Question: I am experiencing very slow performance when running the following query against a sharded collection (MongoDb 4.2.1):
'''
db.dc.find({
'hierarchy.company': 'PICCOLO_SRL',
"hierarchy.brand": 'PICCOLO_PICCOLO',
'dcheader.doc_date': {
$gte: <PHONE>,
$lte: <PHONE>
},
'dcheader.cardnr': '0461000402452'})
'''
The query uses the following index, that is not the shard index:
'''
"key" : {
"hierarchy.company" : 1,
"hierarchy.brand" : 1,
"dcheader.doc_date" : 1,
"dcheader.cardnr" : 1
}
'''
The collection contains 4.5M docs and its size is 20.2GB. The shard index is hashed type and the shard is balanced.
The query execution plan is the following:

'''
{
"queryPlanner" : {
"mongosPlannerVersion" : 1,
"winningPlan" : {
"stage" : "SHARD_MERGE",
"shards" : [
{
"shardName" : "rsshard1",
"connectionString" : "rsshard1/kcc1prod.sipos.it:27020,kcc2prod.sipos.it:27020,kcc3prod.sipos.it:27020",
"serverInfo" : {
"host" : "kcc2prod.sipos.it",
"port" : 27020,
"version" : "4.2.1",
"gitVersion" : "edf6d45851c0b9ee15548f0f847df141764a317e"
},
"plannerVersion" : 1,
"namespace" : "kaneda.dc",
"indexFilterSet" : false,
"parsedQuery" : {
"$and" : [
{
"dcheader.cardnr" : {
"$eq" : "0461000402452"
}
},
{
"hierarchy.brand" : {
"$eq" : "PICCOLO_PICCOLO"
}
},
{
"hierarchy.company" : {
"$eq" : "PICCOLO_SRL"
}
},
{
"dcheader.doc_date" : {
"$lte" : <PHONE>
}
},
{
"dcheader.doc_date" : {
"$gte" : <PHONE>
}
}
]
},
"winningPlan" : {
"stage" : "SHARDING_FILTER",
"inputStage" : {
"stage" : "FETCH",
"inputStage" : {
"stage" : "IXSCAN",
"keyPattern" : {
"hierarchy.company" : 1,
"hierarchy.brand" : 1,
"dcheader.doc_date" : 1,
"dcheader.cardnr" : 1
},
"indexName" : "IndexCardnrDocDate",
"isMultiKey" : false,
"multiKeyPaths" : {
"hierarchy.company" : [ ],
"hierarchy.brand" : [ ],
"dcheader.doc_date" : [ ],
"dcheader.cardnr" : [ ]
},
"isUnique" : false,
"isSparse" : false,
"isPartial" : false,
"indexVersion" : 2,
"direction" : "forward",
"indexBounds" : {
"hierarchy.company" : [
"["PICCOLO_SRL", "PICCOLO_SRL"]"
],
"hierarchy.brand" : [
"["PICCOLO_PICCOLO", "PICCOLO_PICCOLO"]"
],
"dcheader.doc_date" : [
"[<PHONE>.0, <PHONE>.0]"
],
"dcheader.cardnr" : [
"["0461000402452", "0461000402452"]"
]
}
}
}
},
"rejectedPlans" : [
{
"stage" : "SHARDING_FILTER",
"inputStage" : {
"stage" : "FETCH",
"filter" : {
"$and" : [
{
"dcheader.cardnr" : {
"$eq" : "0461000402452"
}
},
{
"dcheader.doc_date" : {
"$lte" : <PHONE>
}
},
{
"dcheader.doc_date" : {
"$gte" : <PHONE>
}
}
]
},
"inputStage" : {
"stage" : "IXSCAN",
"keyPattern" : {
"hierarchy.company" : 1,
"hierarchy.brand" : 1,
"hierarchy.zone" : 1,
"hierarchy.pdv" : 1,
"dcheader.idscontrino" : 1
},
"indexName" : "IndexIdScontrino",
"isMultiKey" : false,
"multiKeyPaths" : {
"hierarchy.company" : [ ],
"hierarchy.brand" : [ ],
"hierarchy.zone" : [ ],
"hierarchy.pdv" : [ ],
"dcheader.idscontrino" : [ ]
},
"isUnique" : false,
"isSparse" : false,
"isPartial" : false,
"indexVersion" : 2,
"direction" : "forward",
"indexBounds" : {
"hierarchy.company" : [
"["PICCOLO_SRL", "PICCOLO_SRL"]"
],
"hierarchy.brand" : [
"["PICCOLO_PICCOLO", "PICCOLO_PICCOLO"]"
],
"hierarchy.zone" : [
"[MinKey, MaxKey]"
],
"hierarchy.pdv" : [
"[MinKey, MaxKey]"
],
"dcheader.idscontrino" : [
"[MinKey, MaxKey]"
]
}
}
}
},
{
"stage" : "SHARDING_FILTER",
"inputStage" : {
"stage" : "FETCH",
"filter" : {
"$and" : [
{
"dcheader.cardnr" : {
"$eq" : "0461000402452"
}
},
{
"dcheader.doc_date" : {
"$lte" : <PHONE>
}
},
{
"dcheader.doc_date" : {
"$gte" : <PHONE>
}
}
]
},
"inputStage" : {
"stage" : "IXSCAN",
"keyPattern" : {
"hierarchy.company" : 1,
"hierarchy.brand" : 1,
"dcheader.deptnr" : 1,
"dcheader.tillid" : 1,
"dcheader.numdocumentogestionale" : 1,
"dcheader.fiscalprinternr" : 1
},
"indexName" : "IndexDcDocGestionale",
"isMultiKey" : false,
"multiKeyPaths" : {
"hierarchy.company" : [ ],
"hierarchy.brand" : [ ],
"dcheader.deptnr" : [ ],
"dcheader.tillid" : [ ],
"dcheader.numdocumentogestionale" : [ ],
"dcheader.fiscalprinternr" : [ ]
},
"isUnique" : false,
"isSparse" : false,
"isPartial" : false,
"indexVersion" : 2,
"direction" : "forward",
"indexBounds" : {
"hierarchy.company" : [
"["PICCOLO_SRL", "PICCOLO_SRL"]"
],
"hierarchy.brand" : [
"["PICCOLO_PICCOLO", "PICCOLO_PICCOLO"]"
],
"dcheader.deptnr" : [
"[MinKey, MaxKey]"
],
"dcheader.tillid" : [
"[MinKey, MaxKey]"
],
"dcheader.numdocumentogestionale" : [
"[MinKey, MaxKey]"
],
"dcheader.fiscalprinternr" : [
"[MinKey, MaxKey]"
]
}
}
}
}
]
},
{
"shardName" : "rsshard2",
"connectionString" : "rsshard2/kcc1prod.sipos.it:27021,kcc2prod.sipos.it:27021,kcc3prod.sipos.it:27021",
"serverInfo" : {
"host" : "kcc3prod.sipos.it",
"port" : 27021,
"version" : "4.2.1",
"gitVersion" : "edf6d45851c0b9ee15548f0f847df141764a317e"
},
"plannerVersion" : 1,
"namespace" : "kaneda.dc",
"indexFilterSet" : false,
"parsedQuery" : {
"$and" : [
{
"dcheader.cardnr" : {
"$eq" : "0461000402452"
}
},
{
"hierarchy.brand" : {
"$eq" : "PICCOLO_PICCOLO"
}
},
{
"hierarchy.company" : {
"$eq" : "PICCOLO_SRL"
}
},
{
"dcheader.doc_date" : {
"$lte" : <PHONE>
}
},
{
"dcheader.doc_date" : {
"$gte" : <PHONE>
}
}
]
},
"winningPlan" : {
"stage" : "SHARDING_FILTER",
"inputStage" : {
"stage" : "FETCH",
"inputStage" : {
"stage" : "IXSCAN",
"keyPattern" : {
"hierarchy.company" : 1,
"hierarchy.brand" : 1,
"dcheader.doc_date" : 1,
"dcheader.cardnr" : 1
},
"indexName" : "IndexCardnrDocDate",
"isMultiKey" : false,
"multiKeyPaths" : {
"hierarchy.company" : [ ],
"hierarchy.brand" : [ ],
"dcheader.doc_date" : [ ],
"dcheader.cardnr" : [ ]
},
"isUnique" : false,
"isSparse" : false,
"isPartial" : false,
"indexVersion" : 2,
"direction" : "forward",
"indexBounds" : {
"hierarchy.company" : [
"["PICCOLO_SRL", "PICCOLO_SRL"]"
],
"hierarchy.brand" : [
"["PICCOLO_PICCOLO", "PICCOLO_PICCOLO"]"
],
"dcheader.doc_date" : [
"[<PHONE>.0, <PHONE>.0]"
],
"dcheader.cardnr" : [
"["0461000402452", "0461000402452"]"
]
}
}
}
},
"rejectedPlans" : [
{
"stage" : "SHARDING_FILTER",
"inputStage" : {
"stage" : "FETCH",
"filter" : {
"$and" : [
{
"dcheader.cardnr" : {
"$eq" : "0461000402452"
}
},
{
"dcheader.doc_date" : {
"$lte" : <PHONE>
}
},
{
"dcheader.doc_date" : {
"$gte" : <PHONE>
}
}
]
},
"inputStage" : {
"stage" : "IXSCAN",
"keyPattern" : {
"hierarchy.company" : 1,
"hierarchy.brand" : 1,
"hierarchy.zone" : 1,
"hierarchy.pdv" : 1,
"dcheader.idscontrino" : 1
},
"indexName" : "IndexIdScontrino",
"isMultiKey" : false,
"multiKeyPaths" : {
"hierarchy.company" : [ ],
"hierarchy.brand" : [ ],
"hierarchy.zone" : [ ],
"hierarchy.pdv" : [ ],
"dcheader.idscontrino" : [ ]
},
"isUnique" : false,
"isSparse" : false,
"isPartial" : false,
"indexVersion" : 2,
"direction" : "forward",
"indexBounds" : {
"hierarchy.company" : [
"["PICCOLO_SRL", "PICCOLO_SRL"]"
],
"hierarchy.brand" : [
"["PICCOLO_PICCOLO", "PICCOLO_PICCOLO"]"
],
"hierarchy.zone" : [
"[MinKey, MaxKey]"
],
"hierarchy.pdv" : [
"[MinKey, MaxKey]"
],
"dcheader.idscontrino" : [
"[MinKey, MaxKey]"
]
}
}
}
},
{
"stage" : "SHARDING_FILTER",
"inputStage" : {
"stage" : "FETCH",
"filter" : {
"$and" : [
{
"dcheader.cardnr" : {
"$eq" : "0461000402452"
}
},
{
"dcheader.doc_date" : {
"$lte" : <PHONE>
}
},
{
"dcheader.doc_date" : {
"$gte" : <PHONE>
}
}
]
},
"inputStage" : {
"stage" : "IXSCAN",
"keyPattern" : {
"hierarchy.company" : 1,
"hierarchy.brand" : 1,
"dcheader.deptnr" : 1,
"dcheader.tillid" : 1,
"dcheader.numdocumentogestionale" : 1,
"dcheader.fiscalprinternr" : 1
},
"indexName" : "IndexDcDocGestionale",
"isMultiKey" : false,
"multiKeyPaths" : {
"hierarchy.company" : [ ],
"hierarchy.brand" : [ ],
"dcheader.deptnr" : [ ],
"dcheader.tillid" : [ ],
"dcheader.numdocumentogestionale" : [ ],
"dcheader.fiscalprinternr" : [ ]
},
"isUnique" : false,
"isSparse" : false,
"isPartial" : false,
"indexVersion" : 2,
"direction" : "forward",
"indexBounds" : {
"hierarchy.company" : [
"["PICCOLO_SRL", "PICCOLO_SRL"]"
],
"hierarchy.brand" : [
"["PICCOLO_PICCOLO", "PICCOLO_PICCOLO"]"
],
"dcheader.deptnr" : [
"[MinKey, MaxKey]"
],
"dcheader.tillid" : [
"[MinKey, MaxKey]"
],
"dcheader.numdocumentogestionale" : [
"[MinKey, MaxKey]"
],
"dcheader.fiscalprinternr" : [
"[MinKey, MaxKey]"
]
}
}
}
}
]
}
]
}
},
"executionStats" : {
"nReturned" : 0,
"executionTimeMillis" : 170263,
"totalKeysExamined" : 555702,
"totalDocsExamined" : 0,
"executionStages" : {
"stage" : "SHARD_MERGE",
"nReturned" : 0,
"executionTimeMillis" : 170263,
"totalKeysExamined" : 555702,
"totalDocsExamined" : 0,
"totalChildMillis" : 255673,
"shards" : [
{
"shardName" : "rsshard1",
"executionSuccess" : true,
"executionStages" : {
"stage" : "SHARDING_FILTER",
"nReturned" : 0,
"executionTimeMillisEstimate" : 1447,
"works" : 202303,
"advanced" : 0,
"needTime" : 202301,
"needYield" : 0,
"saveState" : 6882,
"restoreState" : 6882,
"isEOF" : 1,
"chunkSkips" : 0,
"inputStage" : {
"stage" : "FETCH",
"nReturned" : 0,
"executionTimeMillisEstimate" : 1428,
"works" : 202302,
"advanced" : 0,
"needTime" : 202301,
"needYield" : 0,
"saveState" : 6882,
"restoreState" : 6882,
"isEOF" : 1,
"docsExamined" : 0,
"alreadyHasObj" : 0,
"inputStage" : {
"stage" : "IXSCAN",
"nReturned" : 0,
"executionTimeMillisEstimate" : 1428,
"works" : 202302,
"advanced" : 0,
"needTime" : 202301,
"needYield" : 0,
"saveState" : 6882,
"restoreState" : 6882,
"isEOF" : 1,
"keyPattern" : {
"hierarchy.company" : 1,
"hierarchy.brand" : 1,
"dcheader.doc_date" : 1,
"dcheader.cardnr" : 1
},
"indexName" : "IndexCardnrDocDate",
"isMultiKey" : false,
"multiKeyPaths" : {
"hierarchy.company" : [ ],
"hierarchy.brand" : [ ],
"dcheader.doc_date" : [ ],
"dcheader.cardnr" : [ ]
},
"isUnique" : false,
"isSparse" : false,
"isPartial" : false,
"indexVersion" : 2,
"direction" : "forward",
"indexBounds" : {
"hierarchy.company" : [
"["PICCOLO_SRL", "PICCOLO_SRL"]"
],
"hierarchy.brand" : [
"["PICCOLO_PICCOLO", "PICCOLO_PICCOLO"]"
],
"dcheader.doc_date" : [
"[<PHONE>.0, <PHONE>.0]"
],
"dcheader.cardnr" : [
"["0461000402452", "0461000402452"]"
]
},
"keysExamined" : 202302,
"seeks" : 202302,
"dupsTested" : 0,
"dupsDropped" : 0,
"indexDef" : {
"indexName" : "IndexCardnrDocDate",
"isMultiKey" : false,
"multiKeyPaths" : {
"hierarchy.company" : [ ],
"hierarchy.brand" : [ ],
"dcheader.doc_date" : [ ],
"dcheader.cardnr" : [ ]
},
"keyPattern" : {
"hierarchy.company" : 1,
"hierarchy.brand" : 1,
"dcheader.doc_date" : 1,
"dcheader.cardnr" : 1
},
"isUnique" : false,
"isSparse" : false,
"isPartial" : false,
"direction" : "forward"
}
}
}
}
},
{
"shardName" : "rsshard2",
"executionSuccess" : true,
"executionStages" : {
"stage" : "SHARDING_FILTER",
"nReturned" : 0,
"executionTimeMillisEstimate" : 1677,
"works" : 353401,
"advanced" : 0,
"needTime" : 353399,
"needYield" : 0,
"saveState" : 12612,
"restoreState" : 12612,
"isEOF" : 1,
"chunkSkips" : 0,
"inputStage" : {
"stage" : "FETCH",
"nReturned" : 0,
"executionTimeMillisEstimate" : 1660,
"works" : 353400,
"advanced" : 0,
"needTime" : 353399,
"needYield" : 0,
"saveState" : 12612,
"restoreState" : 12612,
"isEOF" : 1,
"docsExamined" : 0,
"alreadyHasObj" : 0,
"inputStage" : {
"stage" : "IXSCAN",
"nReturned" : 0,
"executionTimeMillisEstimate" : 1656,
"works" : 353400,
"advanced" : 0,
"needTime" : 353399,
"needYield" : 0,
"saveState" : 12612,
"restoreState" : 12612,
"isEOF" : 1,
"keyPattern" : {
"hierarchy.company" : 1,
"hierarchy.brand" : 1,
"dcheader.doc_date" : 1,
"dcheader.cardnr" : 1
},
"indexName" : "IndexCardnrDocDate",
"isMultiKey" : false,
"multiKeyPaths" : {
"hierarchy.company" : [ ],
"hierarchy.brand" : [ ],
"dcheader.doc_date" : [ ],
"dcheader.cardnr" : [ ]
},
"isUnique" : false,
"isSparse" : false,
"isPartial" : false,
"indexVersion" : 2,
"direction" : "forward",
"indexBounds" : {
"hierarchy.company" : [
"["PICCOLO_SRL", "PICCOLO_SRL"]"
],
"hierarchy.brand" : [
"["PICCOLO_PICCOLO", "PICCOLO_PICCOLO"]"
],
"dcheader.doc_date" : [
"[<PHONE>.0, <PHONE>.0]"
],
"dcheader.cardnr" : [
"["0461000402452", "0461000402452"]"
]
},
"keysExamined" : 353400,
"seeks" : 353400,
"dupsTested" : 0,
"dupsDropped" : 0,
"indexDef" : {
"indexName" : "IndexCardnrDocDate",
"isMultiKey" : false,
"multiKeyPaths" : {
"hierarchy.company" : [ ],
"hierarchy.brand" : [ ],
"dcheader.doc_date" : [ ],
"dcheader.cardnr" : [ ]
},
"keyPattern" : {
"hierarchy.company" : 1,
"hierarchy.brand" : 1,
"dcheader.doc_date" : 1,
"dcheader.cardnr" : 1
},
"isUnique" : false,
"isSparse" : false,
"isPartial" : false,
"direction" : "forward"
}
}
}
}
}
]
}
},
"ok" : 1,
"operationTime" : Timestamp(<PHONE>, 6),
"$clusterTime" : {
"clusterTime" : Timestamp(<PHONE>, 6),
"signature" : {
"hash" : BinData(0,"YOMe4acOH+iIfoHlsq/dCErNiZc="),
"keyId" : 6708447541475672066
}
}
'''
}
As you can see, it seems like the SHARD_MERGE stage takes about 168000 millis: can anyone explain why?
Please note that I have never had such bad performances using a previuos MongoDb version (3.6).
Also I have not found detailed information about the SHARD_MERGE stage: which process does perform this task (mongod or mongos)? What happens during this stage?
My architecture is composed of three Centos 7 machines, each one hosts three mongod processes (shard1 replica set, shard2 replica set and config replica set) and a mongos process.
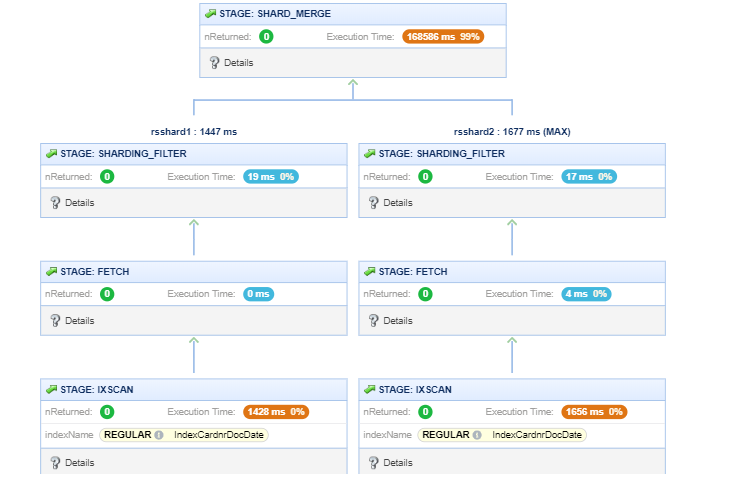
Answer: You can try to change the index order (if possible) to this.
'''
"key" : {
"hierarchy.company" : 1,
"hierarchy.brand" : 1,
"dcheader.cardnr" : 1
"dcheader.doc_date" : 1,
}
'''
As a general rule of thumb index fields should be in the following order.
- - -
In your case Range field (doc_date) is before the Equality Field (cardnr).